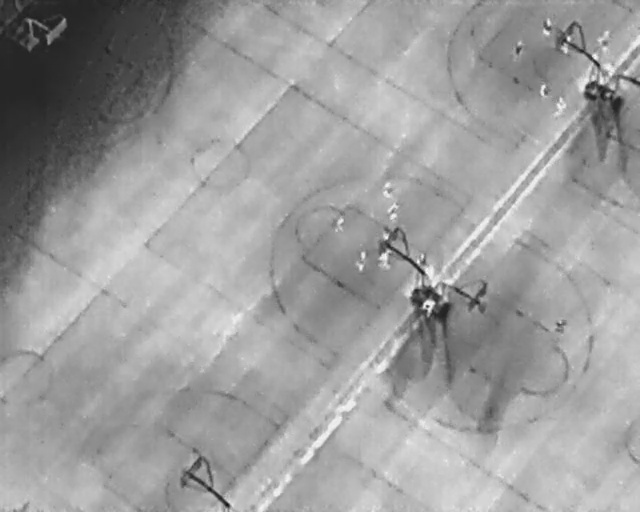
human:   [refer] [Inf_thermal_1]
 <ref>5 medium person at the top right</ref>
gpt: <box>[[84, 4, 86, 6, 4], [79, 8, 82, 10, 11], [86, 7, 89, 9, 15], [83, 16, 85, 18, 2], [85, 19, 89, 21, 10]]</box>

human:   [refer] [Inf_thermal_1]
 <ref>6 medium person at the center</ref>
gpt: <box>[[59, 36, 61, 38, 2], [59, 40, 62, 42, 2], [51, 42, 54, 44, 12], [54, 50, 58, 52, 11], [65, 59, 68, 61, 19], [64, 49, 67, 51, 2]]</box>

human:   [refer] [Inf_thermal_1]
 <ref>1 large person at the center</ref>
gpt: <box>[[58, 49, 61, 52, 2]]</box>